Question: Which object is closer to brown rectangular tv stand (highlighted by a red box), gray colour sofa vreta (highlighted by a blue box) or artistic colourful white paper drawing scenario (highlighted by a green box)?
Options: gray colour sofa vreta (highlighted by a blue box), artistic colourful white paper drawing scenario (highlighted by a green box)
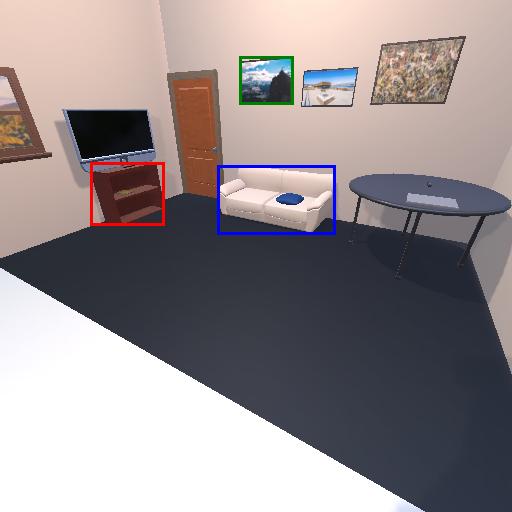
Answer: gray colour sofa vreta (highlighted by a blue box)